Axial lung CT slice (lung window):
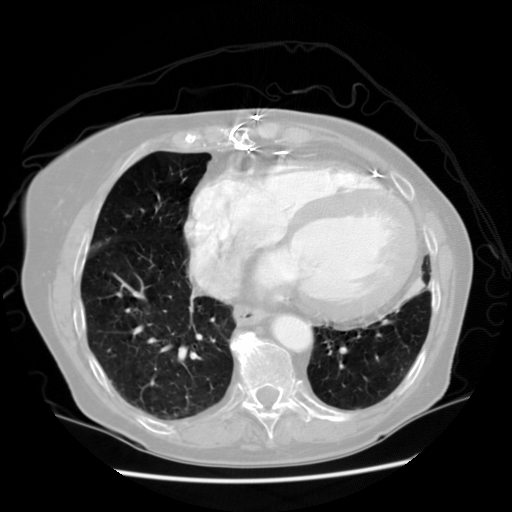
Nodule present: no